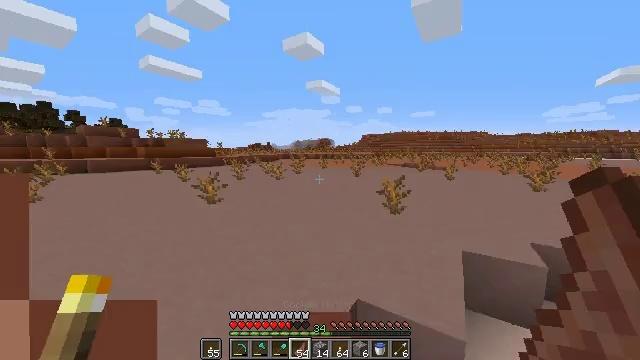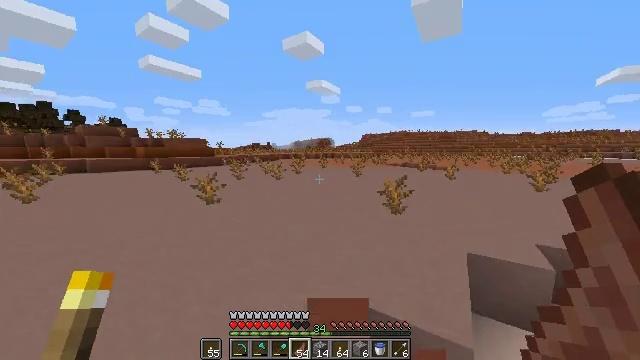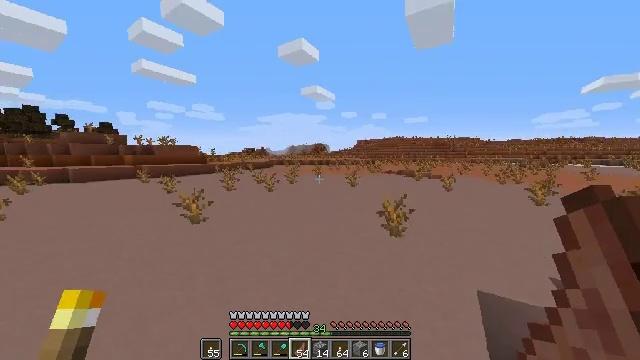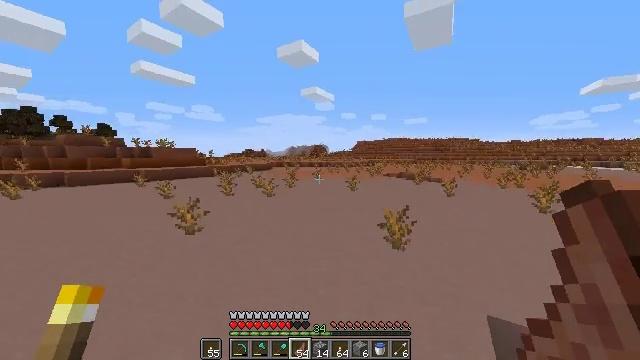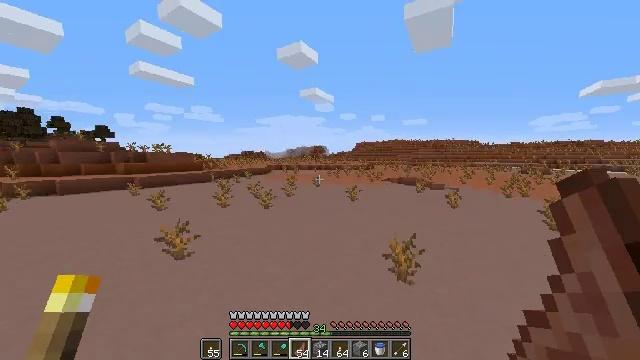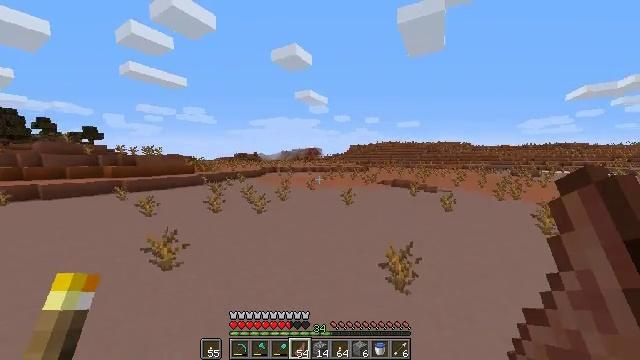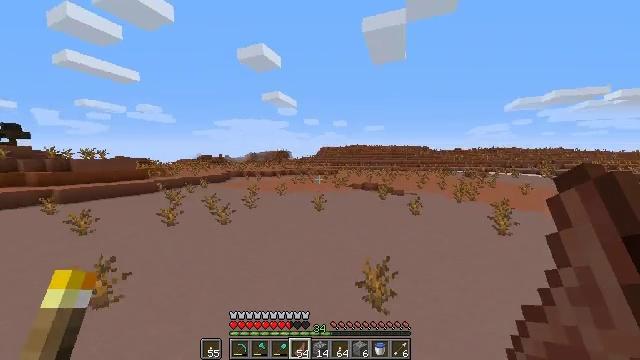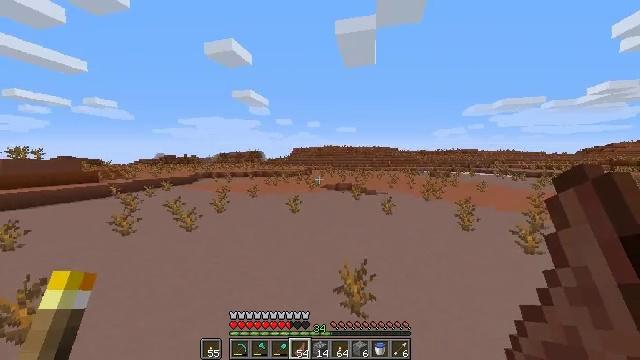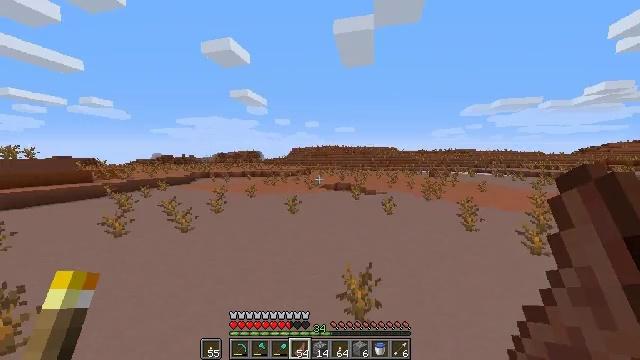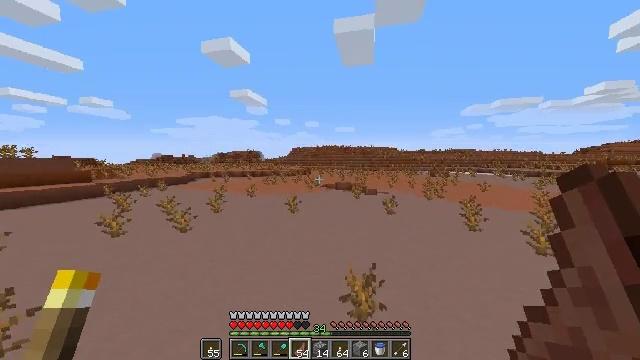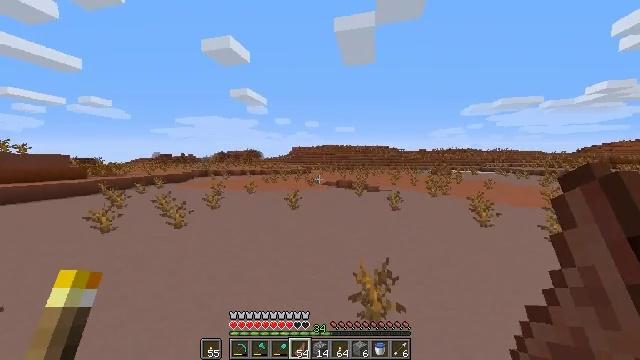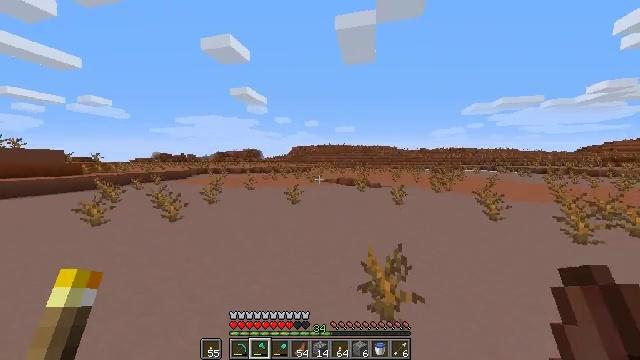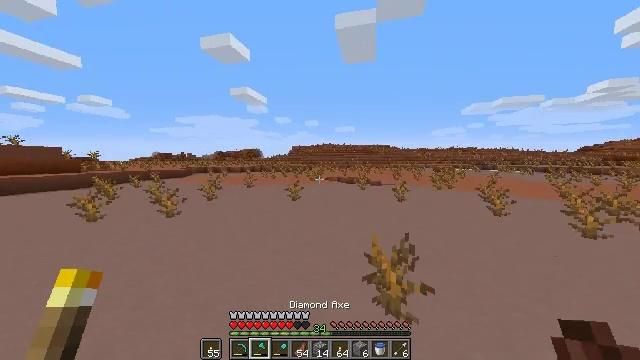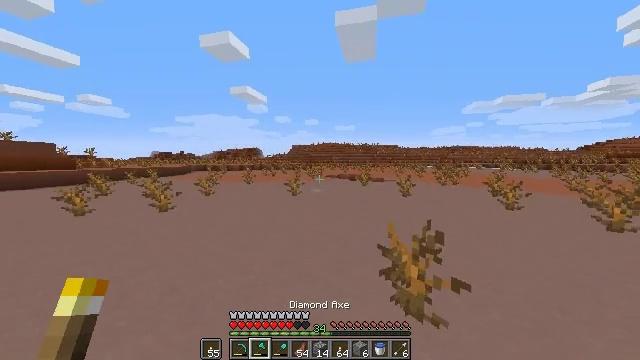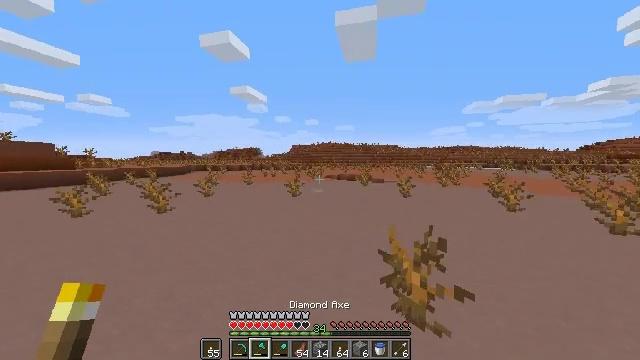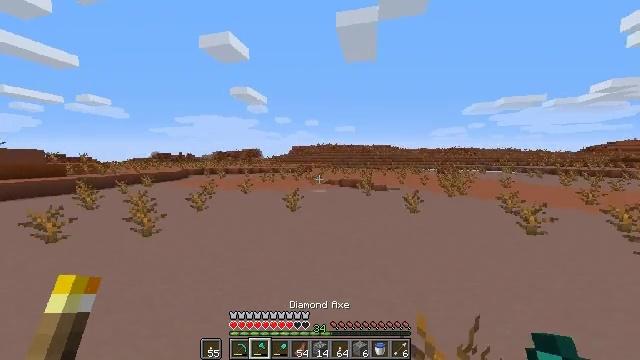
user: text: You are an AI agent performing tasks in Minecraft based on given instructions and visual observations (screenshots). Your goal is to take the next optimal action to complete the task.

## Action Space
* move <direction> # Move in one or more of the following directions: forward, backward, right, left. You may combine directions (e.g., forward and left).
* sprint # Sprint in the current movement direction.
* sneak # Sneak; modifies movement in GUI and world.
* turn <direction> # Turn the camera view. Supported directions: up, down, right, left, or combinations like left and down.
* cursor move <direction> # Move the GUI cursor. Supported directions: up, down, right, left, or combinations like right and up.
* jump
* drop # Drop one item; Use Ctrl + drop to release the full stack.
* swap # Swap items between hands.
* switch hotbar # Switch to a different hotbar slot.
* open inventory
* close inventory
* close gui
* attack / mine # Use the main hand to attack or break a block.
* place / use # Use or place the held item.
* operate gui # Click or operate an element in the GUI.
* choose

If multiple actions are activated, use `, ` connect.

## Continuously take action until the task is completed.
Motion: motion action
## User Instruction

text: Mine cactus from the desert.
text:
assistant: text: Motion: move forward, sprint, use / place
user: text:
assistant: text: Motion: move forward, sprint, turn right and up, use / place, jump
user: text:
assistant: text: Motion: move forward, sprint, jump
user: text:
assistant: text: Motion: move forward, sprint, jump
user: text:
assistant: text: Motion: move forward, sprint, turn right, jump
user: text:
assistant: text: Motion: move forward, sprint, turn right, jump
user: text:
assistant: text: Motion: move forward, sprint, turn right, jump
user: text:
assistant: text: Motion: move forward, sprint, jump
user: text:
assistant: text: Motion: move forward, sprint, jump
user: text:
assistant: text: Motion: move forward, sprint, jump
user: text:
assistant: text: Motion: move forward, sprint, jump, switch to hotbar 2
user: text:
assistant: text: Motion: move forward, sprint, jump, switch to hotbar 2
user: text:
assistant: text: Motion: move forward, sprint, jump, switch to hotbar 2
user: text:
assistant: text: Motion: move forward, sprint, jump, switch to hotbar 2
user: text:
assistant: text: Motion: move forward, sprint, jump
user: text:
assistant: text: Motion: move forward, sprint, jump
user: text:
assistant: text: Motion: move forward, sprint, jump
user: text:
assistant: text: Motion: move forward, sprint, jump
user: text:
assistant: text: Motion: move forward, sprint, jump
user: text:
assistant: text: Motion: move forward, sprint, jump
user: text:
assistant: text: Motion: move forward, sprint, jump
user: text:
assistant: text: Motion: move forward, sprint, jump
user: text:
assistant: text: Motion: move forward, sprint, jump
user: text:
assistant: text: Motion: move forward, sprint, jump
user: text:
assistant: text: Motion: move forward, sprint, jump
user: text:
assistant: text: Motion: move forward, sprint, jump
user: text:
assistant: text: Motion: move forward, sprint, turn left, jump
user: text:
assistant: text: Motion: move forward, sprint, turn left and down, jump
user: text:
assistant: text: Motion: move forward and move right, sprint, turn left and down, jump
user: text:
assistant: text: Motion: move forward and move right, sprint, jump